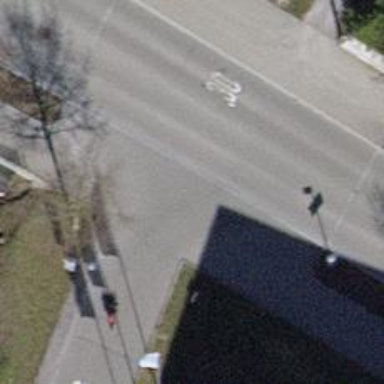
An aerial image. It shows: Unmarked crossing with traffic calming table on the road.